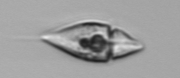
Label: Amphidinium